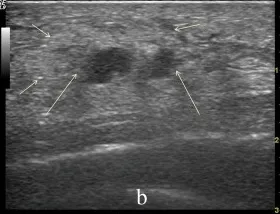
Breast panniculitis with vasculitis on ultrasound. B. A faint echogenic interface (short arrows) and partially instinct margin (long arrows) of the nodule are present.
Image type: radiology (ultrasound)